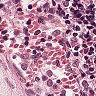
Metastatic tissue present: no